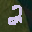
Label: 2